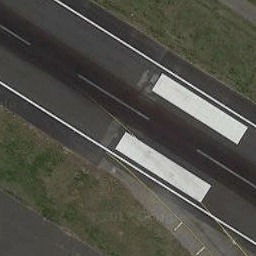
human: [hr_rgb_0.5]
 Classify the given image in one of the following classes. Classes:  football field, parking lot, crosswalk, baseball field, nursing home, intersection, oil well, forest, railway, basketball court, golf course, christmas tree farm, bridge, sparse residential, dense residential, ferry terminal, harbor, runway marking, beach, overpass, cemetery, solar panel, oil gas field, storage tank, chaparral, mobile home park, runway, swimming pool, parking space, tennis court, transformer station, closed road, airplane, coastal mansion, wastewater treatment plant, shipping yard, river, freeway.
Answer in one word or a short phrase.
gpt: runway